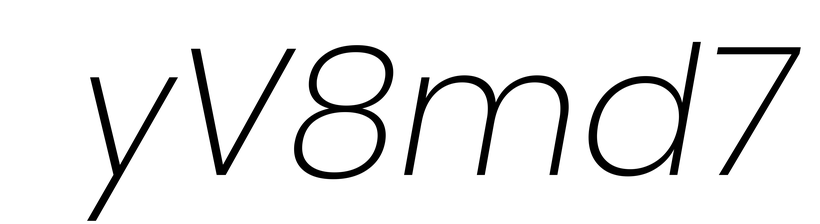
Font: Poppins-ExtraLightItalic